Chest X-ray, AP view. Patient: 41 years old, sex F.
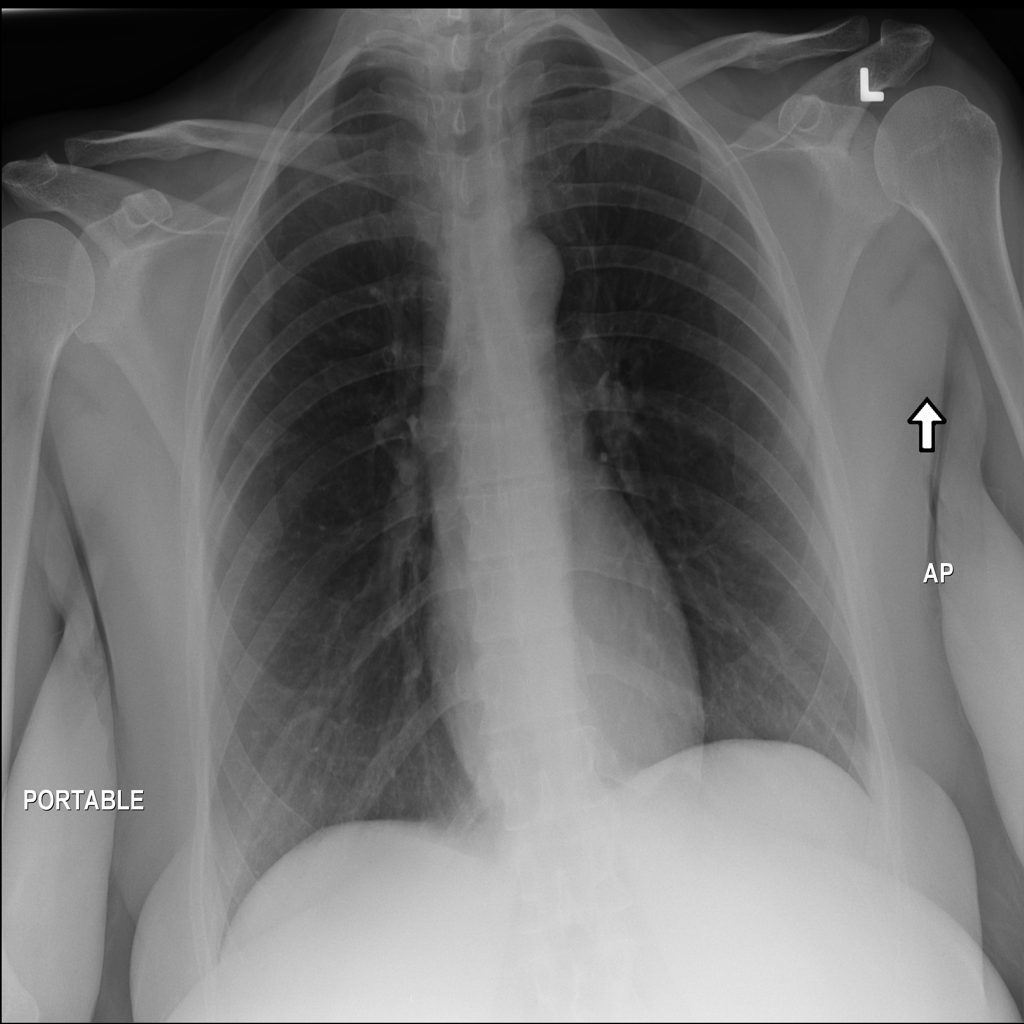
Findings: No Finding